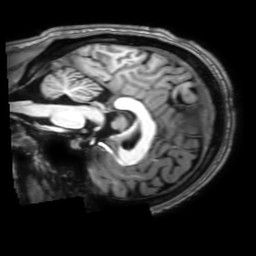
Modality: T1w
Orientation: sagittal
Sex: male
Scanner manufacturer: philips
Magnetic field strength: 3 T
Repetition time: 0.0123 s
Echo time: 0.003475 s